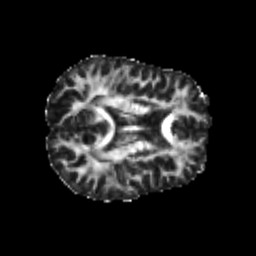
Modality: FA
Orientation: axial
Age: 22
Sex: male
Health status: healthy
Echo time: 0.074 s